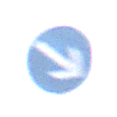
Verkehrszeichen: VorgeschriebeneVorbeifahrtRechts
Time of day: Midday
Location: Outdoor (Nature)
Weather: PartlyCloudy
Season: NotSpecified
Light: Natural